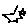
Label: star